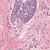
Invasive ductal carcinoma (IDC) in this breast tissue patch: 1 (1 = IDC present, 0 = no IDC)